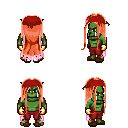
a pixel art fantasy rpg character, male body template, orc, green skin, pink tattered cape, red pants, red extra-long hairstyle, red bandana, gold gloves, brown slippers, four views (front, back, left, right), 2x2 character sprite sheet, small pixel art, hard edges, no anti-aliasing